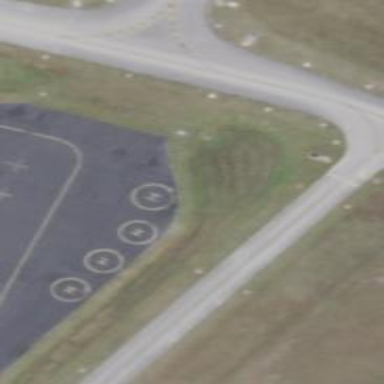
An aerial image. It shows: Image showing helipad at airport.